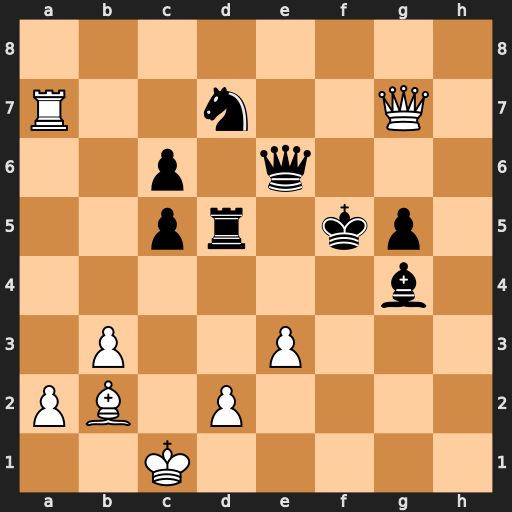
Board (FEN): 8/R2n2Q1/2p1q3/2pr1kp1/6b1/1P2P3/PB1P4/2K5
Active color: w
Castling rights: -
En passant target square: -
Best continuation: Qh7+ Qg6 e4+ Kf4 Qxg6